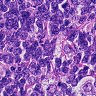
Metastatic tissue present: no